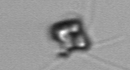
Label: Pyramimonas_longicauda